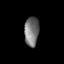
Tissue: lung
Cell type: Endothelial cells
Senescence score: 0.5754
Nuclear area (px): 419
Mean DAPI intensity: 116.623